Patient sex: M
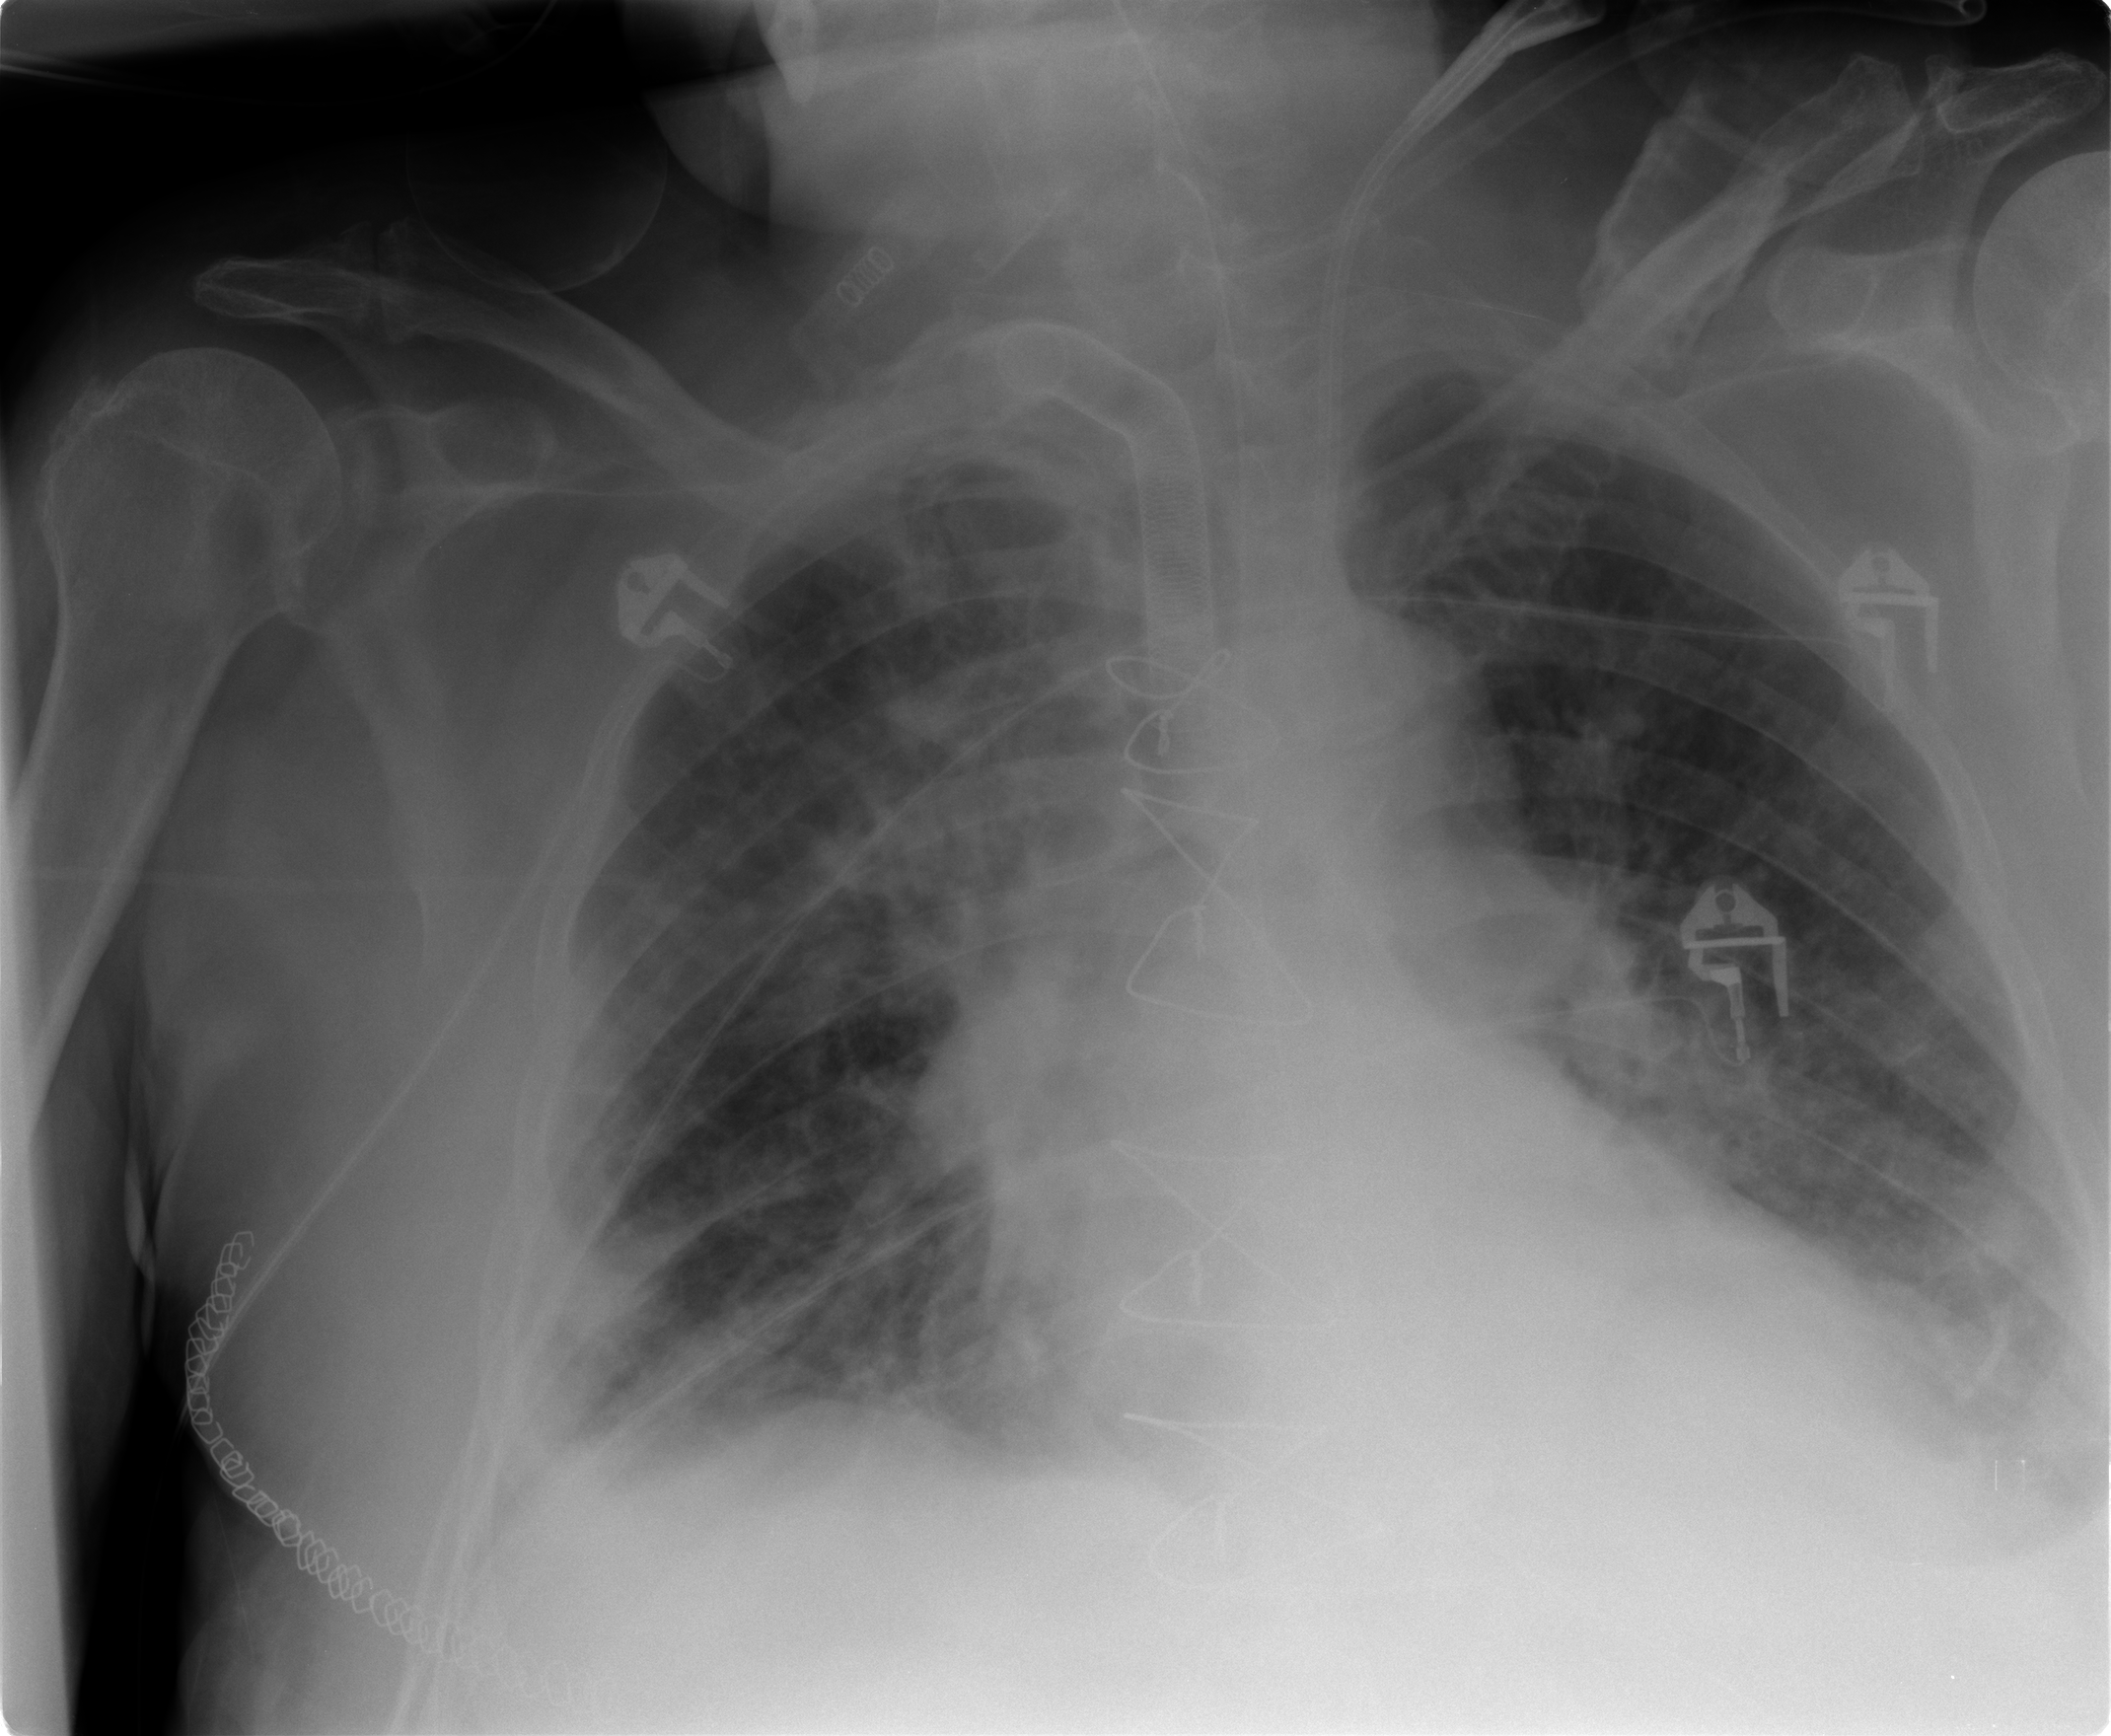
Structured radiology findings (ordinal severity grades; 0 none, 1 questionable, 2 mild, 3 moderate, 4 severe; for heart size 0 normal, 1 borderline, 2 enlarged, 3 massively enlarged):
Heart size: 2
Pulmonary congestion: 3
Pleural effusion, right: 2
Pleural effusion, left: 2
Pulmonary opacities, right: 3
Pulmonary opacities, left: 3
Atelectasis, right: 2
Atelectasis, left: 2